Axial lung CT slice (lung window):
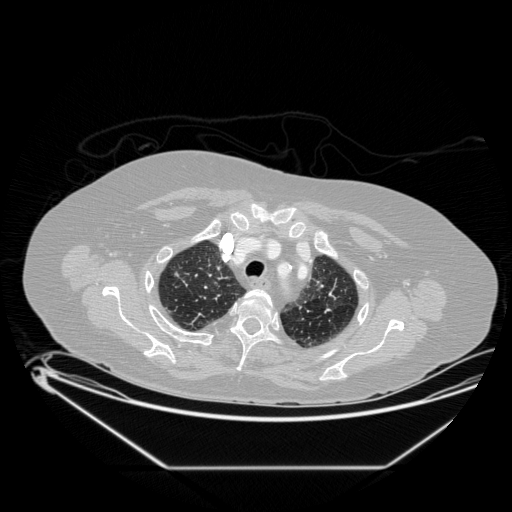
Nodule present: yes
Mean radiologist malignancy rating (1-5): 3